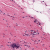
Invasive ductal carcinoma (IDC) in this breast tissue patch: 0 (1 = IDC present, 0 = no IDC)